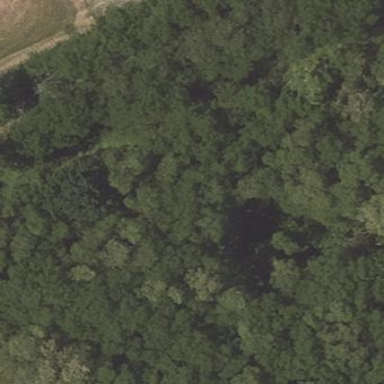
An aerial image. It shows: Forest with mixed types of leaves.